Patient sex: M
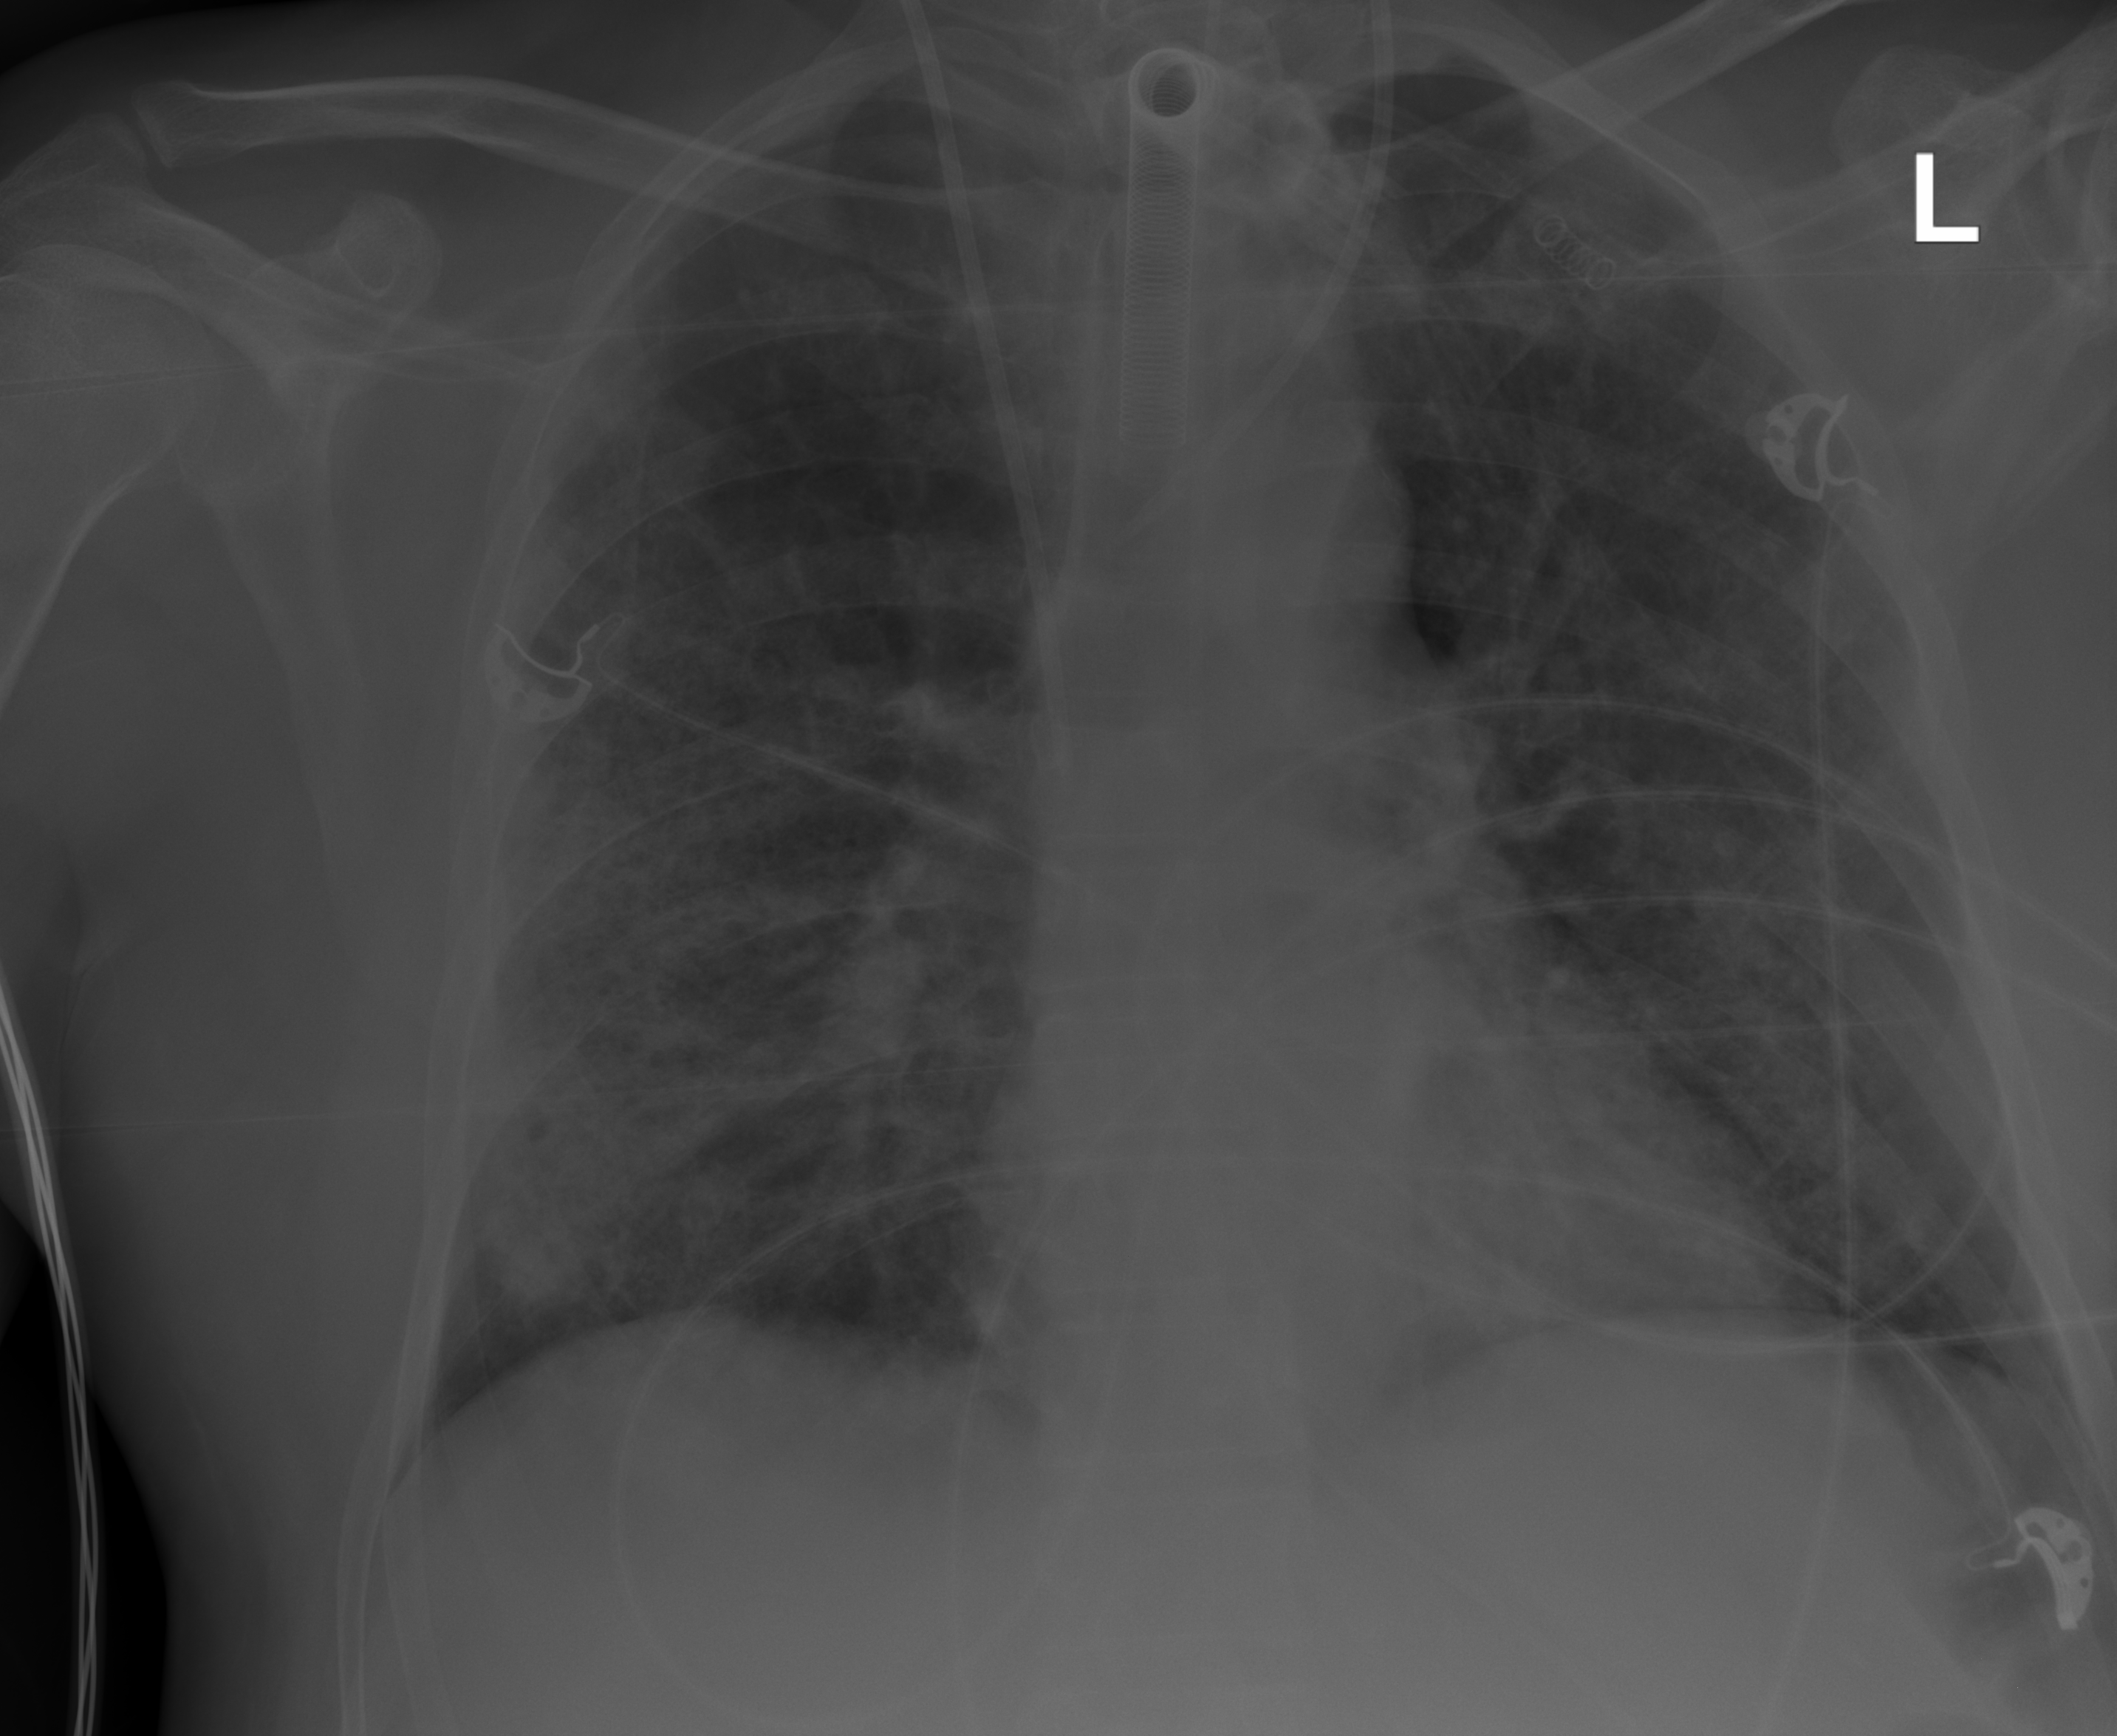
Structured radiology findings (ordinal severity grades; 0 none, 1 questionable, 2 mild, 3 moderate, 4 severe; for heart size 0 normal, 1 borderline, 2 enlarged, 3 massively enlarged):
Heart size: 0
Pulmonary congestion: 0
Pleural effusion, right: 0
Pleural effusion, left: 0
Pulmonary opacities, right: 3
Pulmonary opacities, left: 3
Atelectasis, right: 0
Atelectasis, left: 3